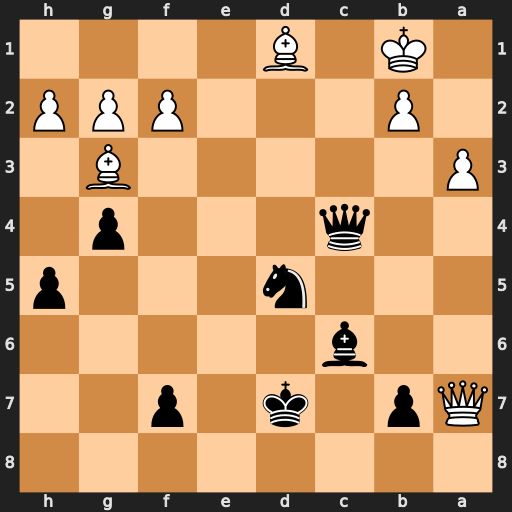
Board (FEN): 8/Qp1k1p2/2b5/3n3p/2q3p1/P5B1/1P3PPP/1K1B4
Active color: b
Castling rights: -
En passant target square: -
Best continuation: Nb4 Qe3 Be4+ Qxe4 Qxe4+